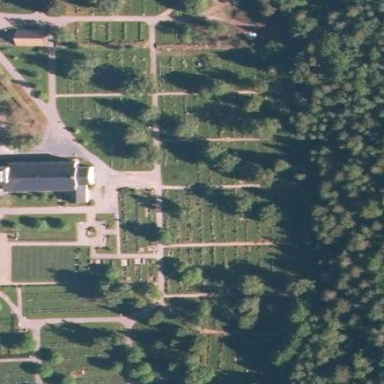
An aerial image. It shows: Graveyard.